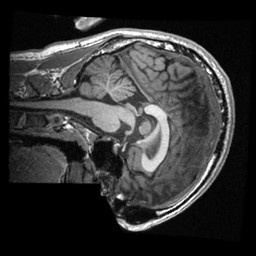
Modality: T1w
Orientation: sagittal
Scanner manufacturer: ge
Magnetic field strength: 3 T
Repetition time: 0.00766 s
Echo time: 0.002936 s